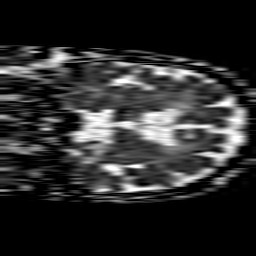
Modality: ADC
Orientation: coronal
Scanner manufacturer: philips
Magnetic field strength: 1.5 T
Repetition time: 3.704 s
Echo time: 0.09719 s